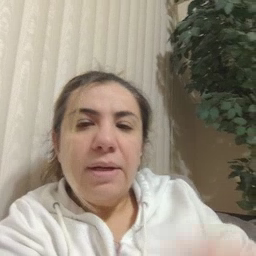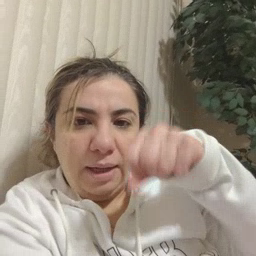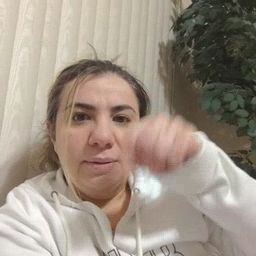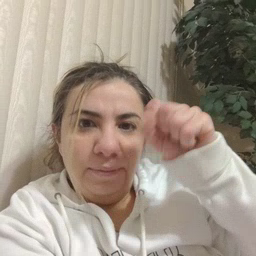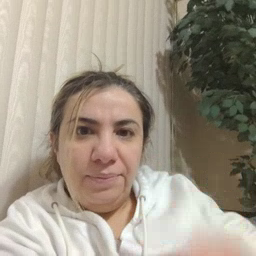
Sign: yes